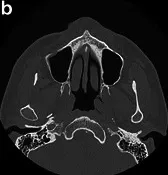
C Computed tomography images obtained 6 months after surgery. Axial section.
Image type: radiology (ct)